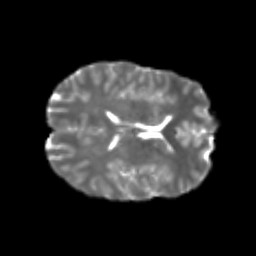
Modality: T2w
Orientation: axial
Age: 23
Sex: male
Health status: healthy
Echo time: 0.074 s